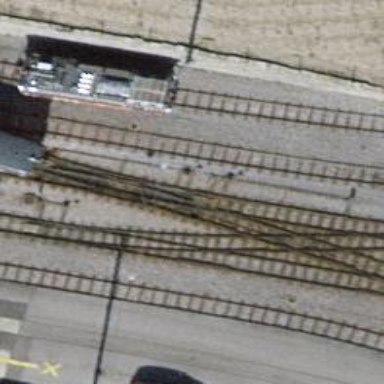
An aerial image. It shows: Narrow-gauge railway yard with one track. The yard is electrified with contact line.